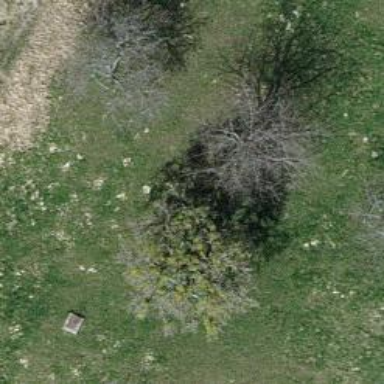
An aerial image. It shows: Beautiful tree in nature.